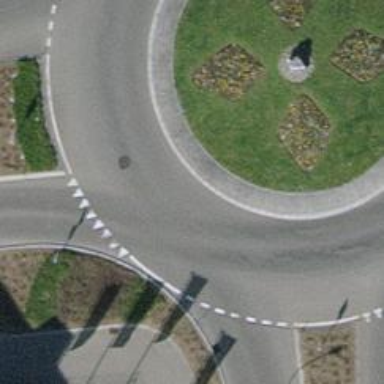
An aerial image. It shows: Tertiary road with asphalt surface leading to roundabout.